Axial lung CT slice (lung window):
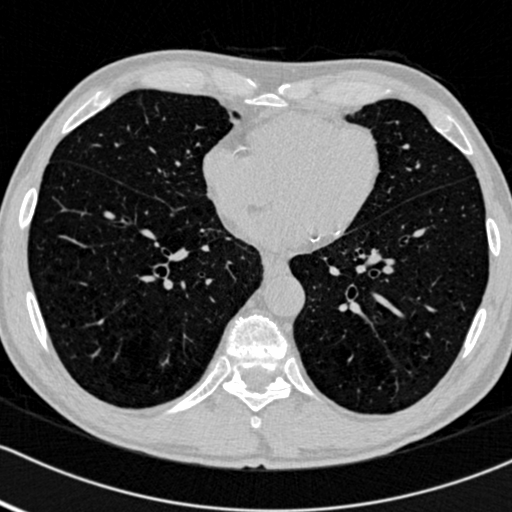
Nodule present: no